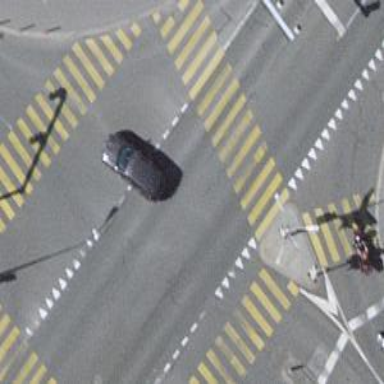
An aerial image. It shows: Road with traffic signals.